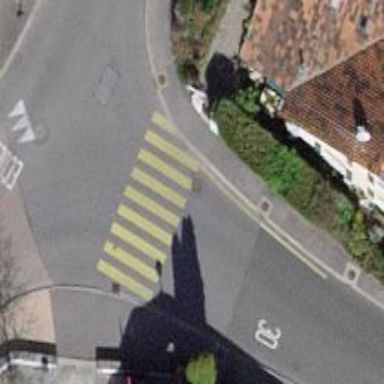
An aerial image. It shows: Marked crossing with zebra stripes on the road.